九年级 · 度量几何学
石拱桥是我国古代人民勤劳和智慧的结晶（如图 1), 隋代建造的赵州桥距今约有 1400 年历史, 是我国古代石拱桥的代表. 如图 2 是根据某石拱桥的实物图画出的几何图形, 桥的主桥拱是圆弧形, 表示为 $A B$. 桥的跨度（弧所对的弦长） $A B=26 \mathrm{~m}$, 设 $A B$所在圆的圆心为 $O$, 半径 $O C \perp A B$, 垂足为 $D$. 拱高 (弧的中点到弦的距离) $C D=5 \mathrm{~m}$. 连接 $O B$.

图 1

图2

(1)直接判断 $A D$ 与 $B D$ 的数量关系;

(2)求这座石拱桥主桥拱的半径（精确到1m ).

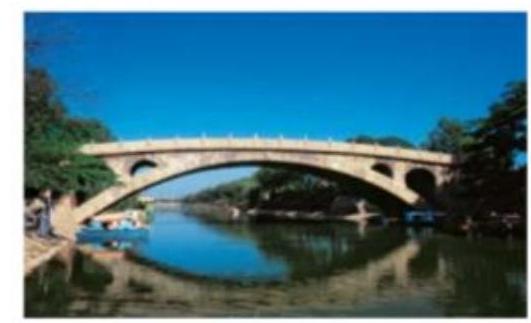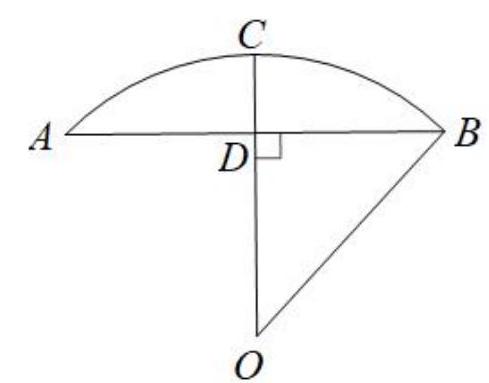
答案:  (1) $A D=B D$

(2)这座石拱桥主桥拱半径约为 $19 \mathrm{~m}$

解析: （1）根据垂径定理即可得出结论;

（2）设主桥拱半径为 $R$, 在 Rt $\triangle O B D$ 中, 根据勾股定理列出方程, 即可得出答案.

【详解】(1) 解: $\because$ 半径 $O C \perp A B$,

$\therefore A D=B D$.

故答案为: $A D=B D$.

（2）设主桥拱半径为 $R$, 由题意可知 $A B=26, C D=5$,

$\therefore B D=\frac{1}{2} A B=\frac{1}{2} \times 26=13, \quad O D=O C-C D=R-5$,

在 Rt $\triangle O B D$ 中，由勾股定理，得 $O B^{2}=B D^{2}+O D^{2}$,

即 $R^{2}=13^{2}+(R-5)^{2} ，$

解得 $R=19.4$,

$\therefore R \approx 19$,

因此，这座石拱桥主桥拱半径约为 $19 \mathrm{~m}$.

【点睛】此题考查垂径定理和勾股定理, 是重要考点, 根据题意利用勾股定理列出方程是解题关键.